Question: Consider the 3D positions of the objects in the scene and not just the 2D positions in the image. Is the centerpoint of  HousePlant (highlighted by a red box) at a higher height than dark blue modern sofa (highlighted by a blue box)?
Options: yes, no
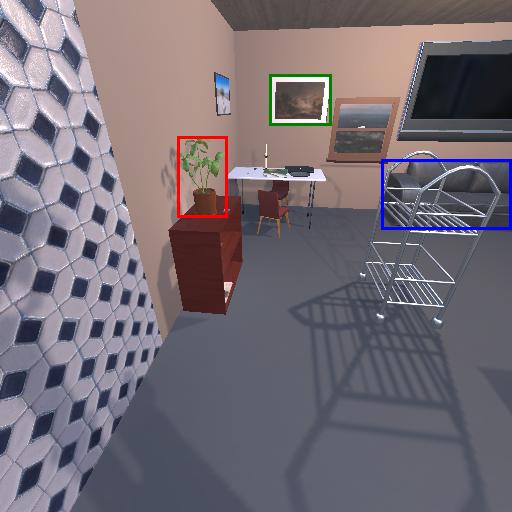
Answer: yes